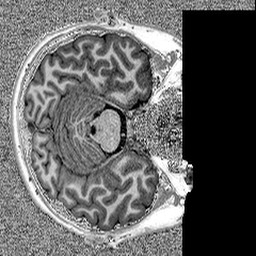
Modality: MP2RAGE
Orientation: axial
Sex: male